Interaction volume radius: 5 \u00c5
Interaction volume height: 25 \u00c5
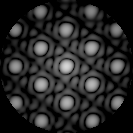
Disorder parameter: 0.01799